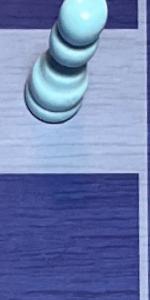
Label: Empty